Question: I'm trying to make a little GUI script using tk. After computation on the basis of user input, I generate a simple string that I want to print using a 'listbox', but it was suffering from alignment problems.
I tried printing the output in the console at the same time to check whether this was a formatting error:
'''
for loop :
string = foo(x)
listbox.insert(END, string)
print string
'''

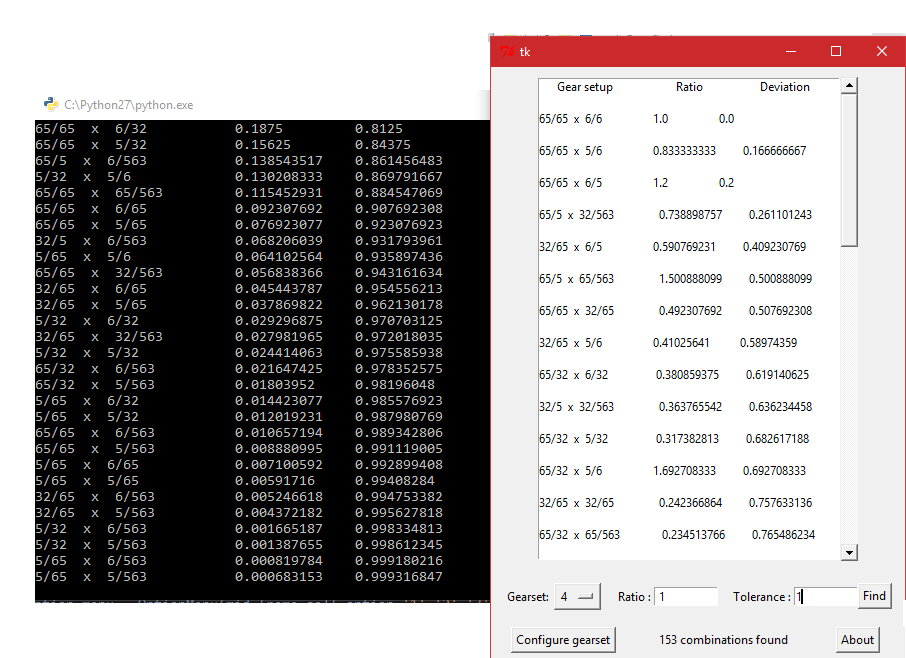
Answer: The problem is that the console is using a fixed width font but the listbox is using a variable width font. In a variable width font, characters like "i" (lowercase I) and "l" (lowercase L) take up less horizontal space that characters like "M" and "0".
If you want characters to line up in a listbox like they do in the console, you need to use a fixed width font. You can configure the font used by the listbox via the 'font' attribute.
Tkinter provides several default fonts, the default fixed-width font is named '"TkFixedFont"'. This default font will be approximately the same vertical height as the default variable width font that is used by other widgets. The exact font that is chosen may be different on different platforms, but is typically a variant of courier.
For example:
'''
import Tkinter as tk
root = tk.Tk()
listbox = tk.Listbox(root, font="TkFixedFont")
'''
If you wish to be explicit about the font family and size, you can provide that as a string, tuple, or as a font object. For example, picking a courier font of size 18 could be specified as 'font="Courier 18"'.
'''
listbox = tk.Listbox(root, font="Courier 18")
'''
For more information on fonts, see the <URL>.